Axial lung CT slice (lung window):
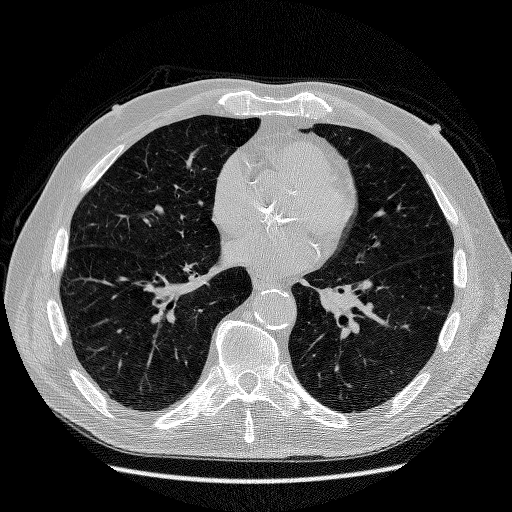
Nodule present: no